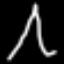
Label: The Eiffel Tower